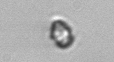
Label: Heterocapsa_rotundata